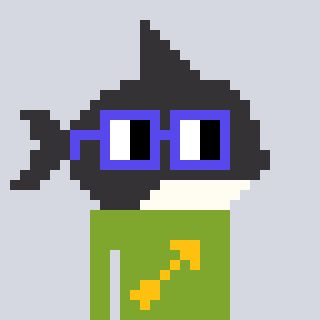
a pixel art character with square blue glasses, a orca-shaped head and a slimegreen-colored body on a cool background